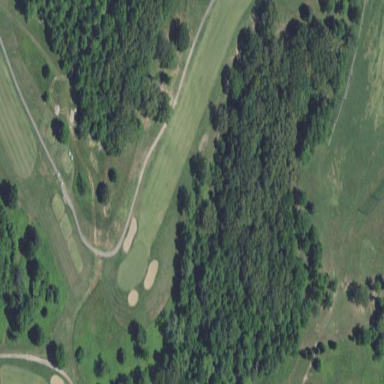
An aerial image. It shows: Golf rough area.